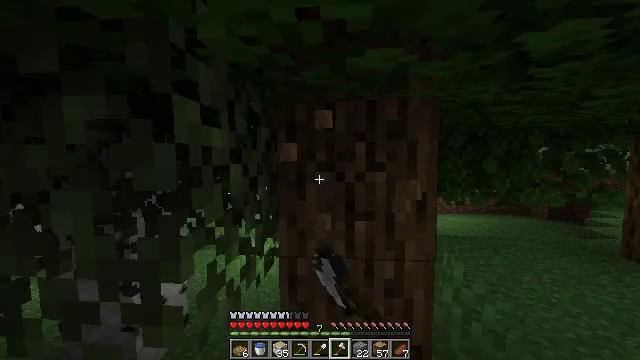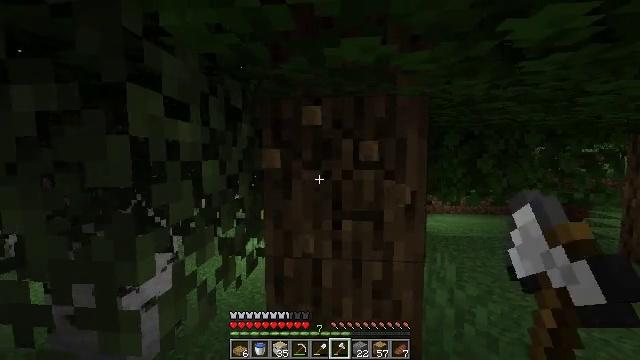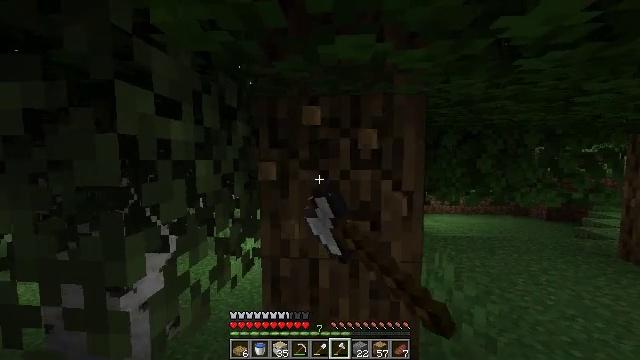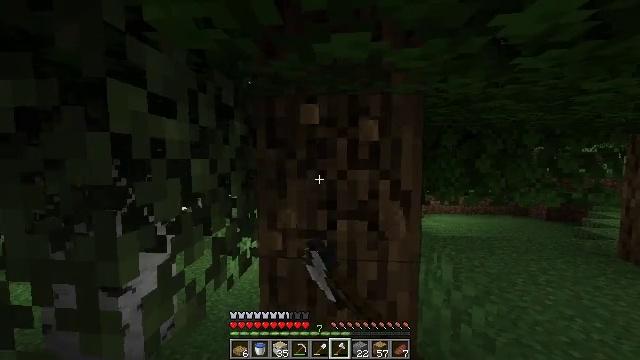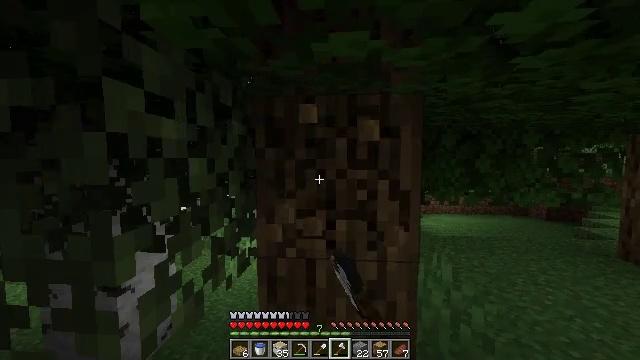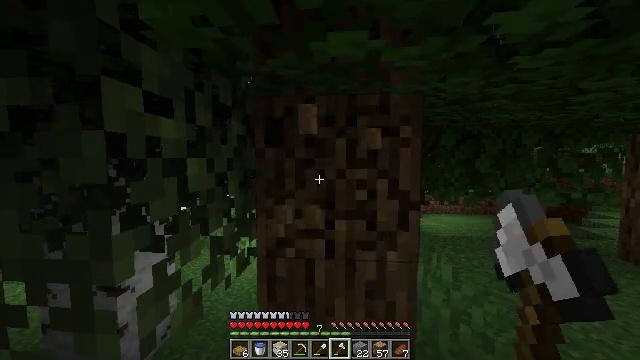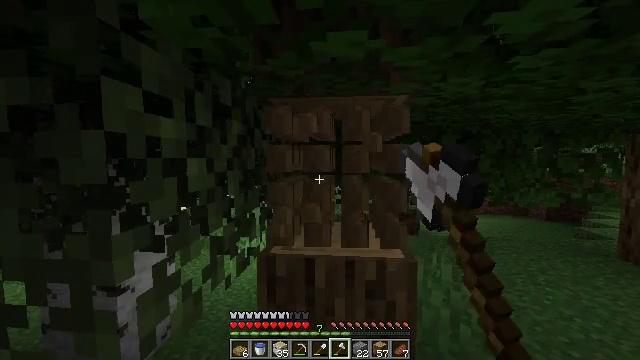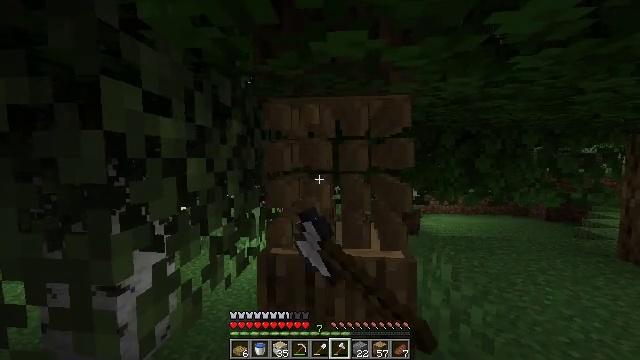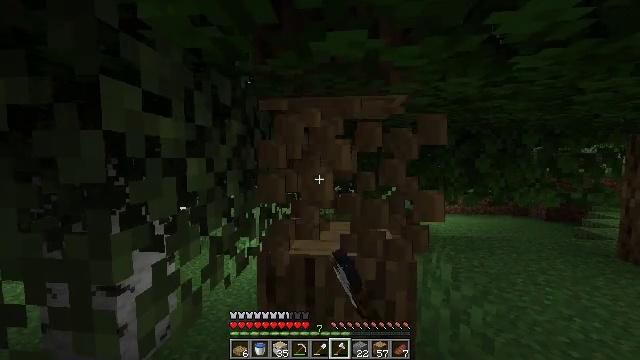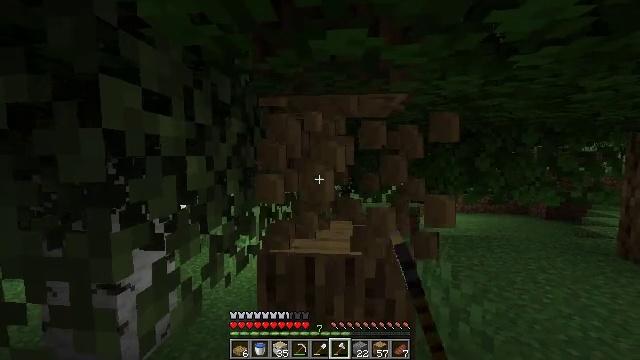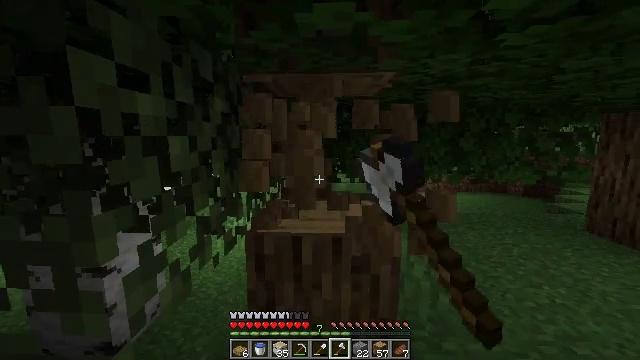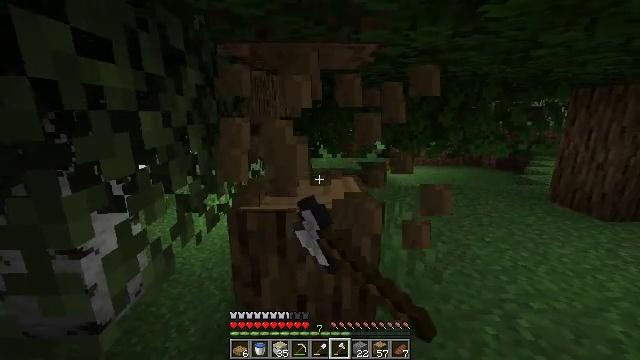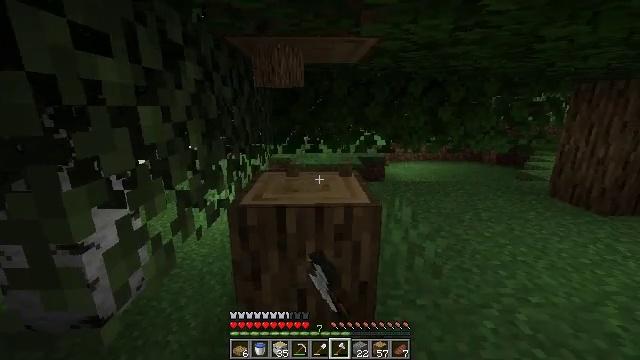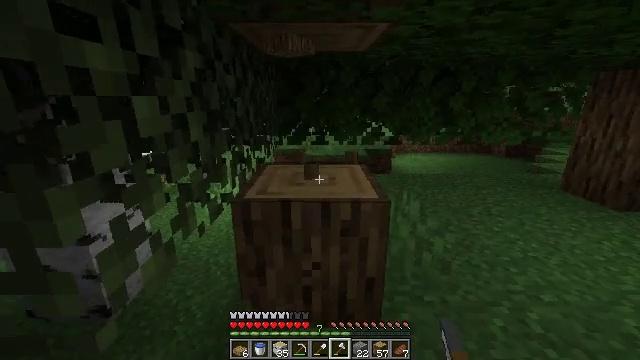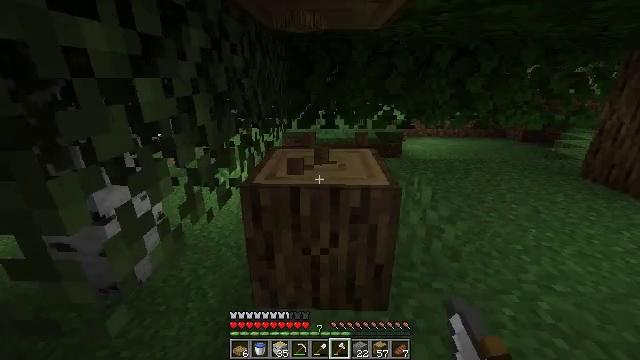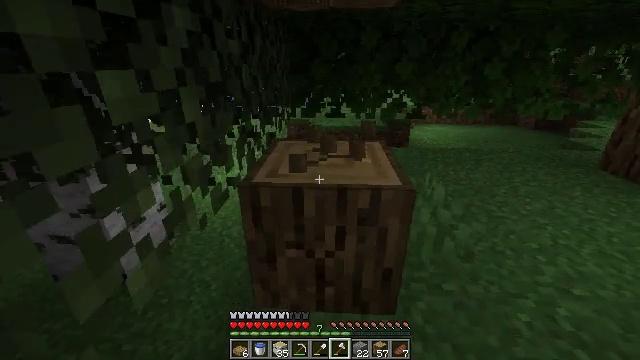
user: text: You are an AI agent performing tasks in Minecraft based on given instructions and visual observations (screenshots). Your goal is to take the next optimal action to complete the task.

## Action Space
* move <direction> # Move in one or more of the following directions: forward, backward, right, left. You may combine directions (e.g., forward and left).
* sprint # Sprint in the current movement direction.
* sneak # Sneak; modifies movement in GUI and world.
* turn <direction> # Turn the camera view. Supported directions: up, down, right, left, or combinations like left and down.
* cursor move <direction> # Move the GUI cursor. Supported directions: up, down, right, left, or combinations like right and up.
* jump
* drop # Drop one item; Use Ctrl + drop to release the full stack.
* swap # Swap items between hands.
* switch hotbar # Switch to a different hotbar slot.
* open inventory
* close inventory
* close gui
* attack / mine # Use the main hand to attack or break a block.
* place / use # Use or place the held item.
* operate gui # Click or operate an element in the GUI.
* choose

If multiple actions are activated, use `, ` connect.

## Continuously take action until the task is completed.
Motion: motion action
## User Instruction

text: Mine the oak log.
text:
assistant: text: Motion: attack / mine
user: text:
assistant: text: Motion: attack / mine
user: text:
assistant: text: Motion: attack / mine
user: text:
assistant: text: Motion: attack / mine
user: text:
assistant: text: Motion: attack / mine
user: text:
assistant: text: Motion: attack / mine
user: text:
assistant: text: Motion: attack / mine
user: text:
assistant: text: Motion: attack / mine
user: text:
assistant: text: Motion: attack / mine
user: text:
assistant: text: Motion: turn right and down, attack / mine
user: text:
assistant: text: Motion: turn right and down, attack / mine
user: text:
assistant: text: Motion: turn down, attack / mine
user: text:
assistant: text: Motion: move forward, turn left and down, attack / mine
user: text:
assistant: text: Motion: move forward, turn left and down, attack / mine
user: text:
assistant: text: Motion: move forward, turn left and down, attack / mine
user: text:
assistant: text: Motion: move forward, turn down, attack / mine
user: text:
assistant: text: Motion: turn left and down, attack / mine
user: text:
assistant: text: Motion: turn left and down, attack / mine
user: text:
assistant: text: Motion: turn left and down, attack / mine
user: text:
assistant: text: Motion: attack / mine
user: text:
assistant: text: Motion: attack / mine
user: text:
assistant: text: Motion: attack / mine
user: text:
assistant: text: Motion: attack / mine
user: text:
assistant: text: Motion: attack / mine
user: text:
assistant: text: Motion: attack / mine
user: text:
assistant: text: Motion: attack / mine
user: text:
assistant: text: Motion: attack / mine
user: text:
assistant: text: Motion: move forward, attack / mine
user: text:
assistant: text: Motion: move forward, attack / mine
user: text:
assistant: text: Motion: move forward, attack / mine